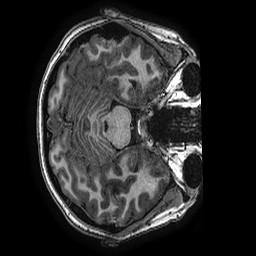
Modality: T1w
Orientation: axial
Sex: female
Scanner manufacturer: ge
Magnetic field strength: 3 T
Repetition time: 0.007644 s
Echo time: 0.003468 s